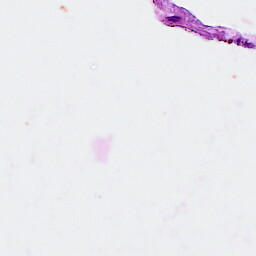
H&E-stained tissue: Breast